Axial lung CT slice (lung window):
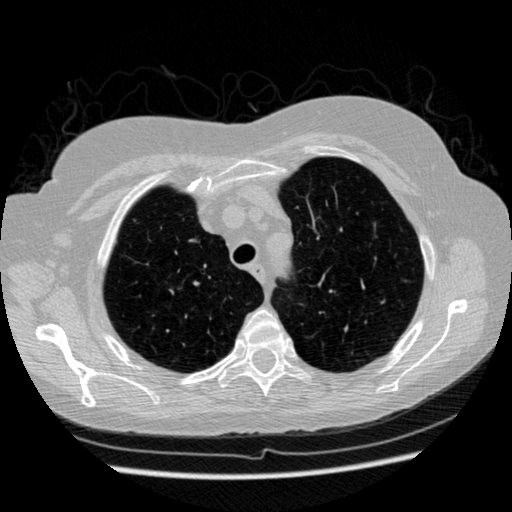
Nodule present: no